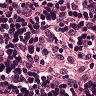
Metastatic tissue present: no